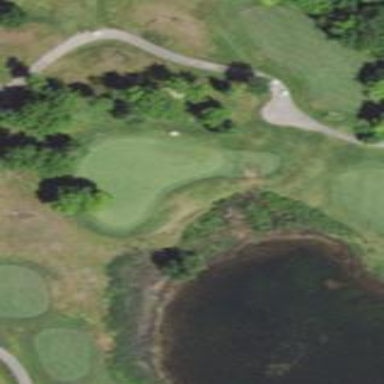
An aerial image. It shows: Grassy area designated as golf fairway.